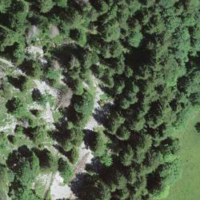
EUNIS habitat code: 43
Species observed at this site:
Cephalanthera longifolia
Erinus alpinus